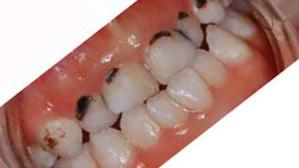
Condition: Caries